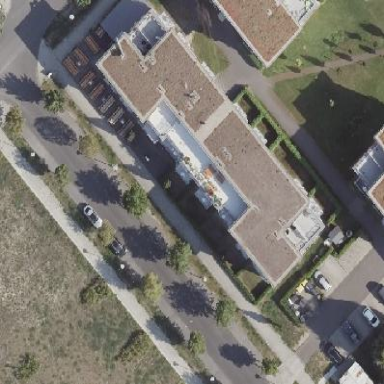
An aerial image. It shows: Part of building.